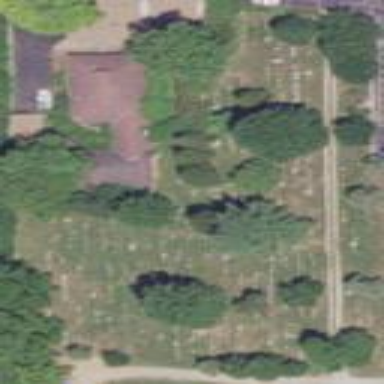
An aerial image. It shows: Grave yard.